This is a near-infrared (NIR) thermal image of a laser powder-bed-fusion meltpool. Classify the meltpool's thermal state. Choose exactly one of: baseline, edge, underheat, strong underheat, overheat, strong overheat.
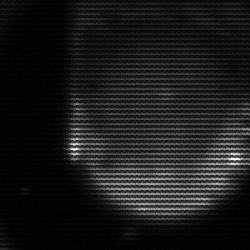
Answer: edge